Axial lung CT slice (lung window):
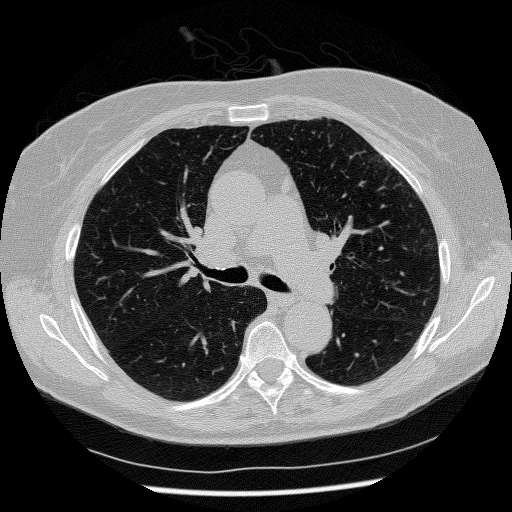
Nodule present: no